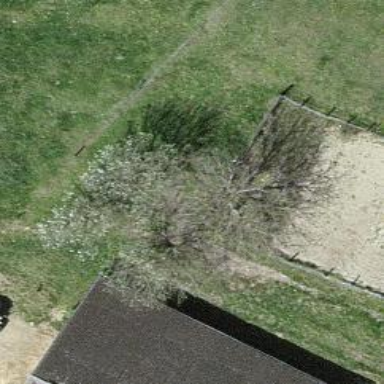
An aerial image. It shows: Single tag "natural: tree."